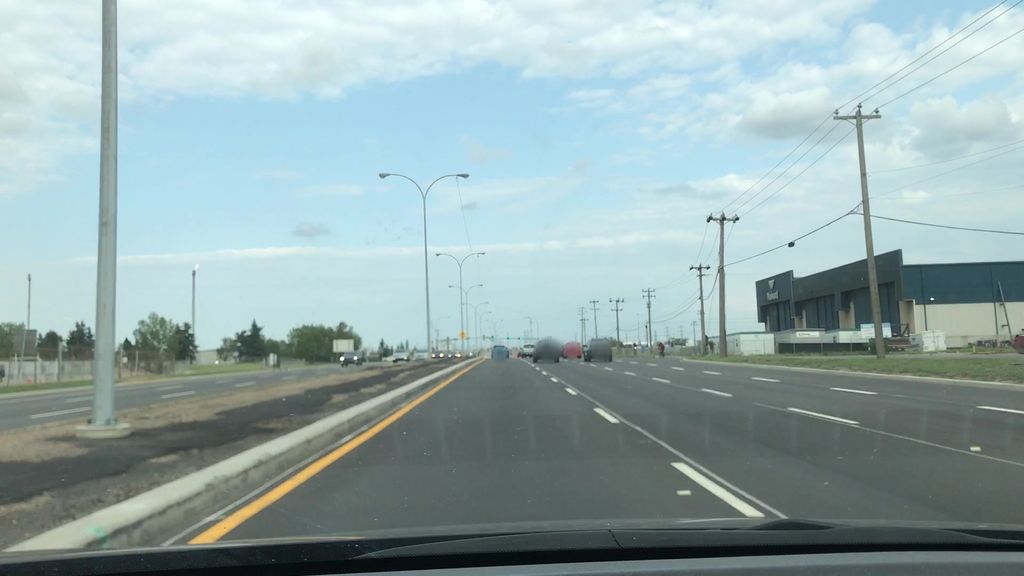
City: edmonton